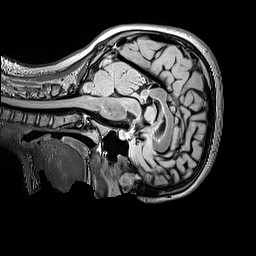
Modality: FLAIR
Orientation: sagittal
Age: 11
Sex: female
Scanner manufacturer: siemens
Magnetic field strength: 3 T
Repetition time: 5 s
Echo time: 0.388 s